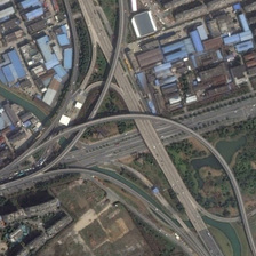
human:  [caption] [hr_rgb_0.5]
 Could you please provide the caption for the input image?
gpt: There are many green trees and roads around the house.